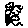
Label: cloud